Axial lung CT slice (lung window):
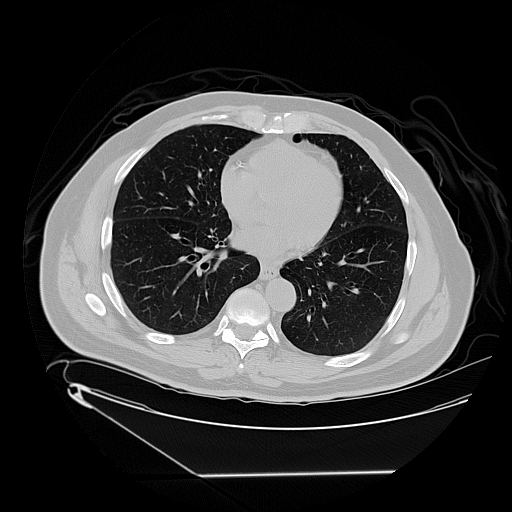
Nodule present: no